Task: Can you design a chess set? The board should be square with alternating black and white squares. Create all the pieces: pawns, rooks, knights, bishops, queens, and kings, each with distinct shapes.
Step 2587:
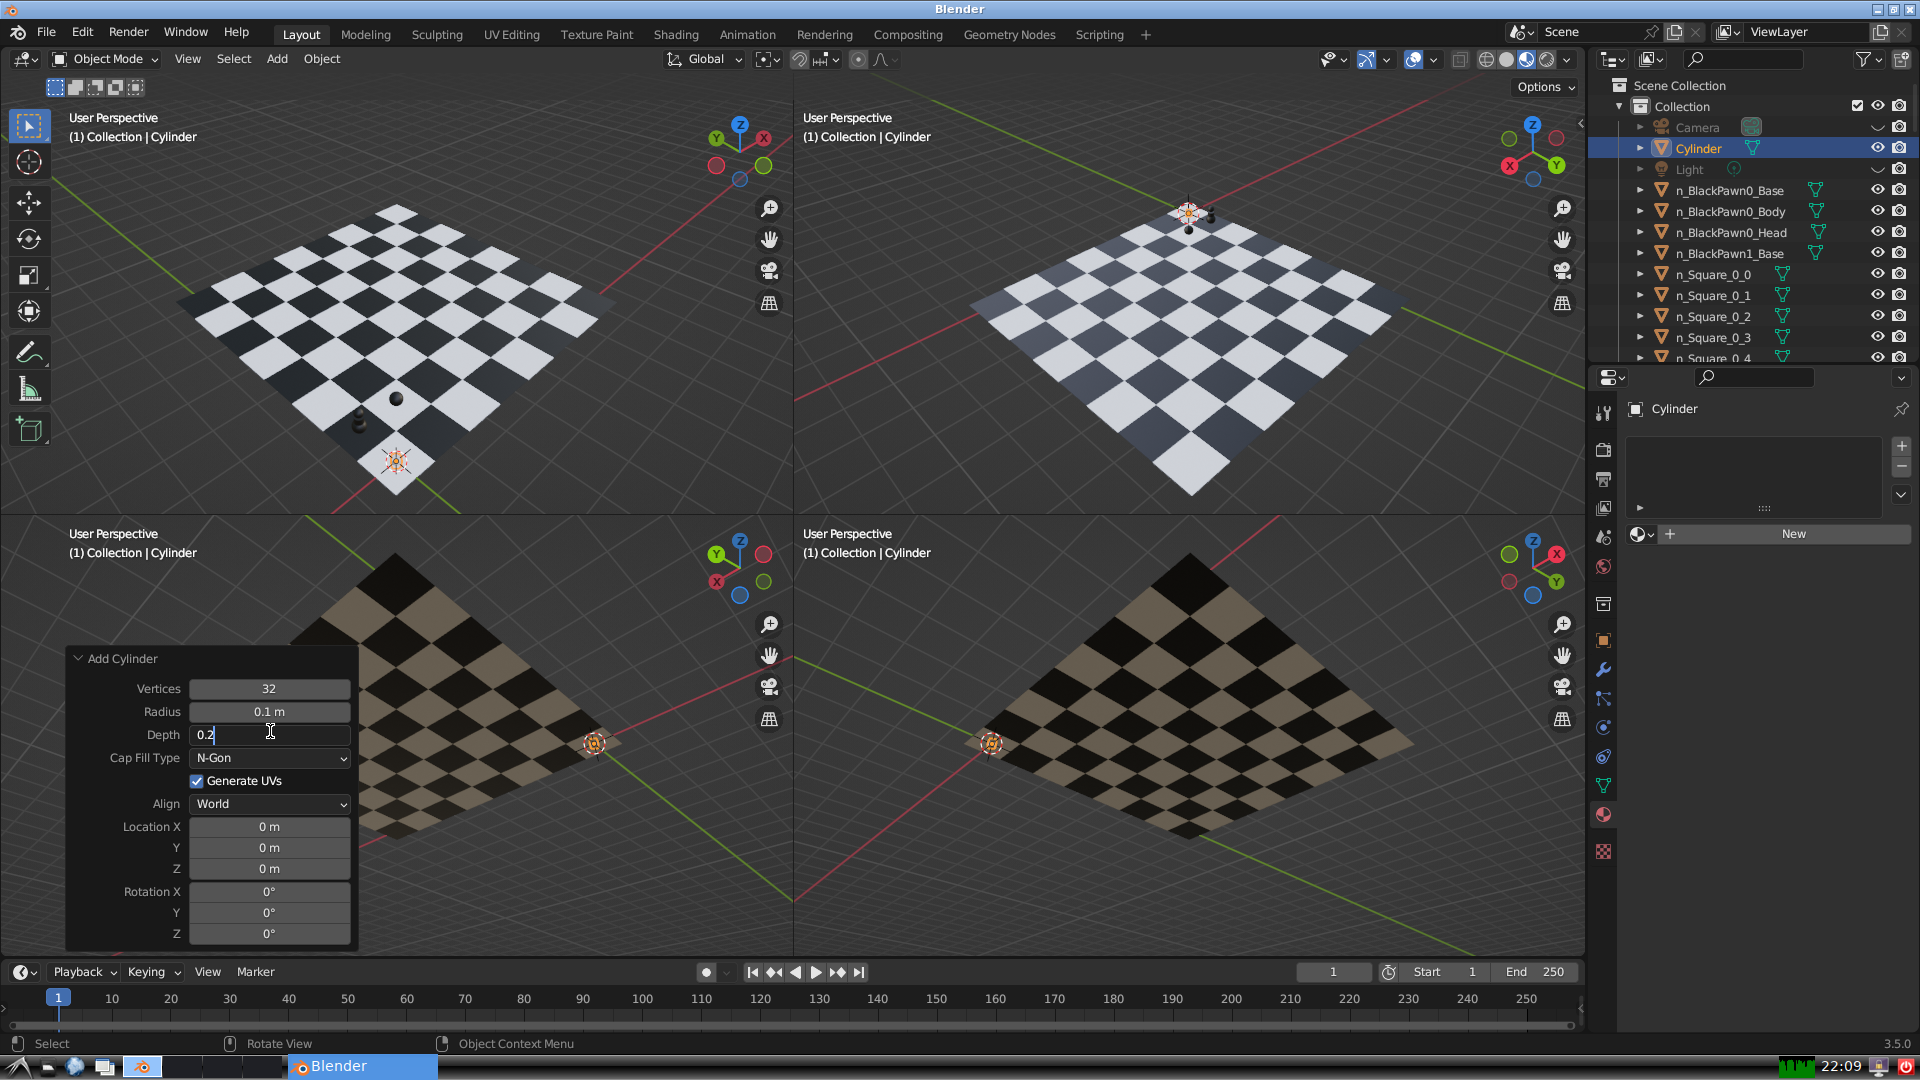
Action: {"key_press": ['Return']}